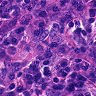
Metastatic tissue present: no